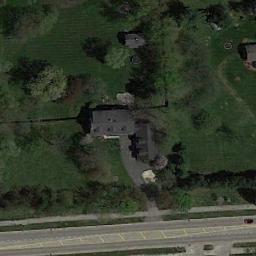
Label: sparse_residential